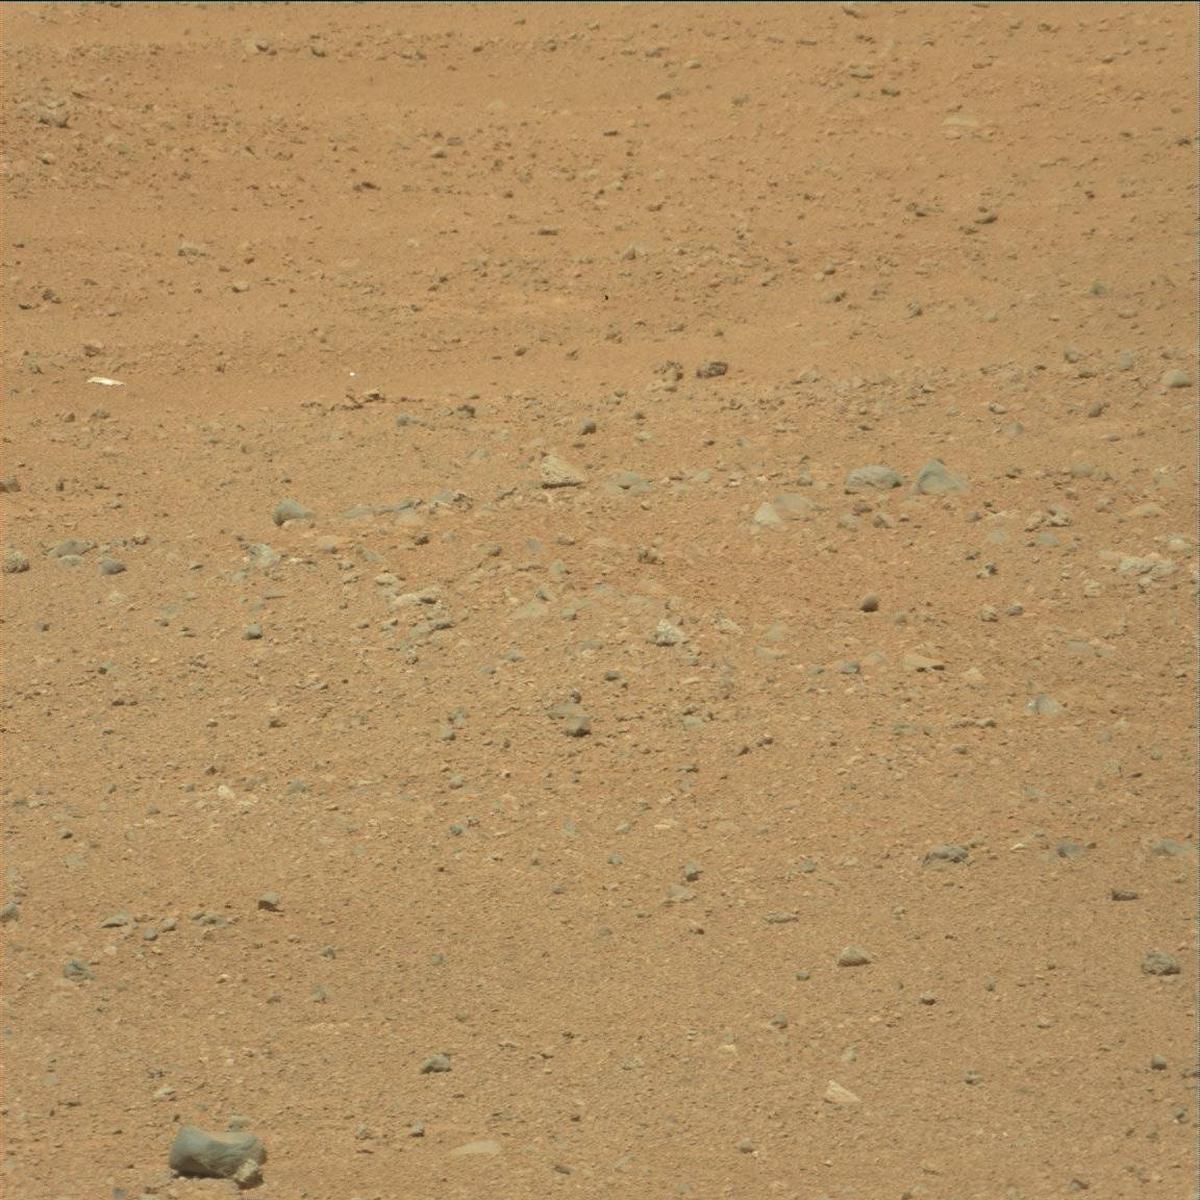
Terrain classes present: Bedrock, Rock, Sand / Soil